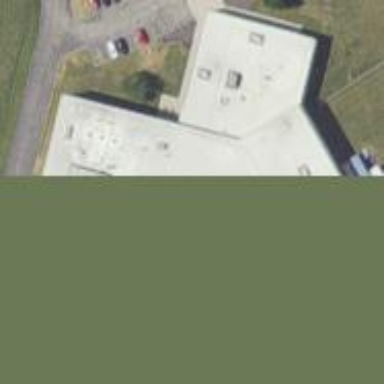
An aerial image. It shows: Commercial building.